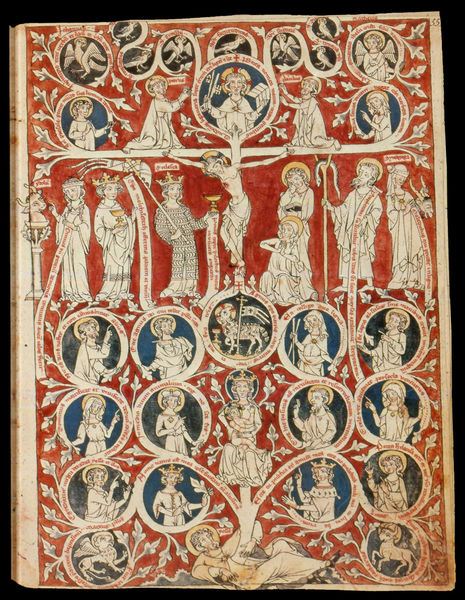
Titel: Speculum humanae salvationis; Codex Cremifanensis 243
Institution: Kremsmünster, Stiftsbibliothek
Schlagwörter: adler, baum, blau, blätter, mann, vogel, weiß, wunde, frauen, menschen, sitzen, frau, männer, zeichnung, rot, malerei, hinrichtung, johannes, tod, tot, bild, felder, figur, gold, kelch, familie, blatt, pflanzen, krone, rund, engel, schrift, papier, stab, grafik, graphik, figuren, könig, inschrift, ornamente, maler, blut, buch, kreuz, wurzel, porträts, seite, schlange, buchseite, einband, pergament, buchrücken, christus, jesus, kreuzigung, mittelalter, könige, königin, löwe, heilige, jünger, maria, stier, petrus, pflanzenornamentik, mittelalterlich, zepter, markus, spruchband, gekreuzigter, apostel, buchmalerei, lamm gottes, evangelisten, lukas, muttergottes, stammbaum, matthäus, buchschmuck, wurzel jesse, manuskript, gnadenstuhl, recto, eingand, buchmaleri, kreuse, stammbuam, manuskriptseite